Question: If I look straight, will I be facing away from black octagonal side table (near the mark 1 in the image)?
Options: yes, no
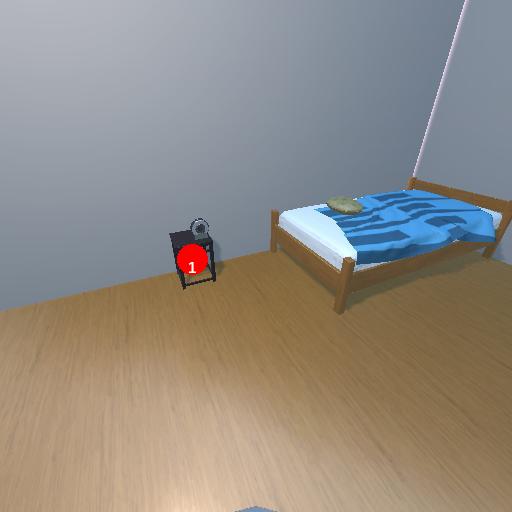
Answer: yes